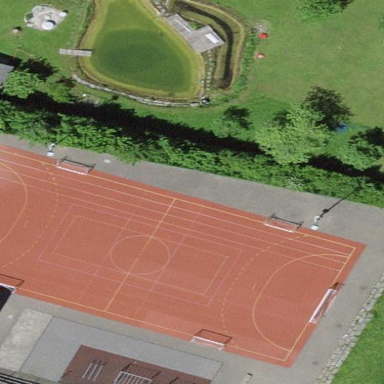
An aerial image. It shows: Soccer pitch for leisure land activities.